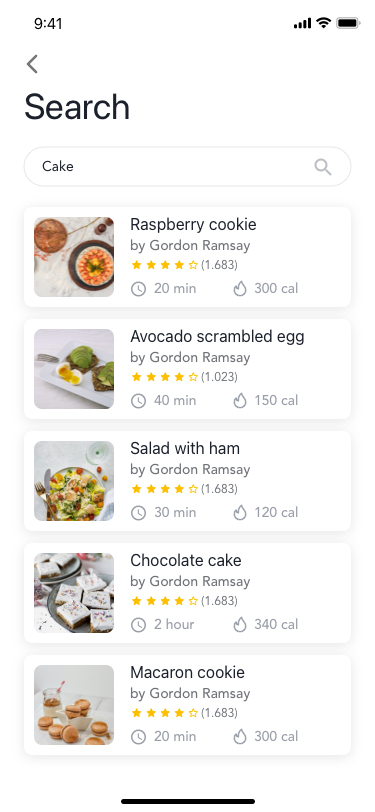
Text in this UI design:
Search
Cake
Raspberry cookie
by Gordon Ramsay
(1.683)
20 min
300 cal
Avocado scrambled egg
by Gordon Ramsay
(1.023)
40 min
150 cal
Salad with ham
by Gordon Ramsay
(1.683)
30 min
120 cal
Chocolate cake
by Gordon Ramsay
(1.683)
2 hour
340 cal
Macaron cookie
by Gordon Ramsay
(1.683)
20 min
300 cal